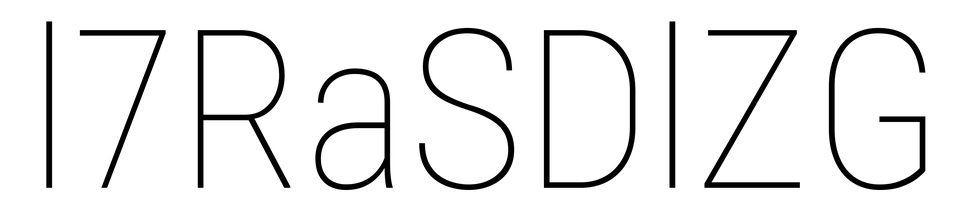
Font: Roboto_Condensed_Thin